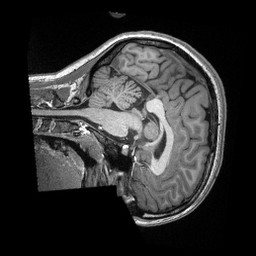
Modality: T1w
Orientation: sagittal
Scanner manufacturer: siemens
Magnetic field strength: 3 T
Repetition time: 2.3 s
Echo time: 0.00308 s